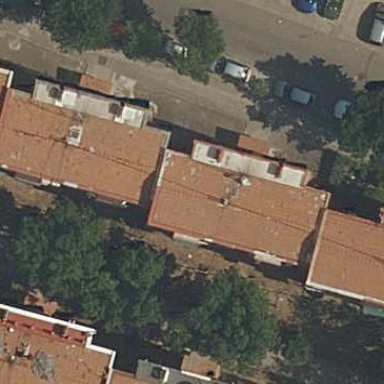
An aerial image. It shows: Image showing building with apartments.